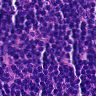
Metastatic tissue present: no